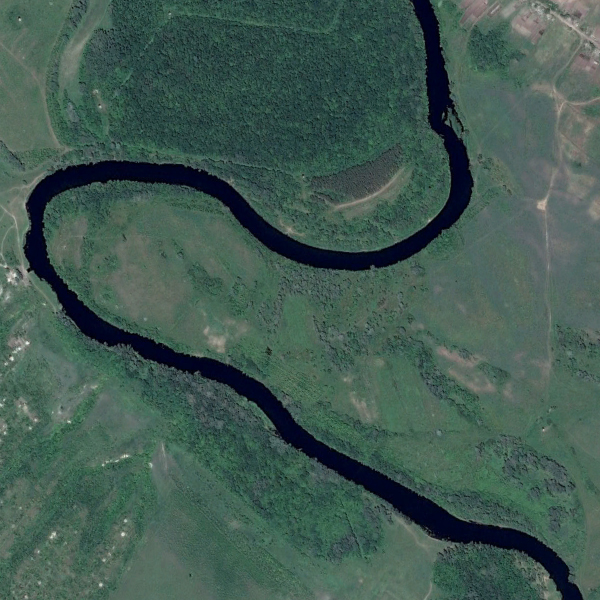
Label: River